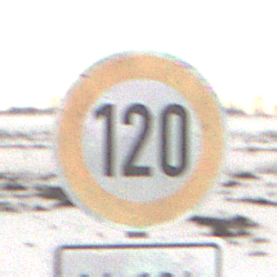
Verkehrszeichen: Geschwindigkeit120
Zusatzzeichen unten: ZeitangabenOhneBeschraenkungAufWochentage1
Umgebung: Outdoor, Nature
Tageszeit: MorningAfternoon
Wetter: Overcast
Licht: Natural
Jahreszeit: Winter
Kontrast: LowContrast